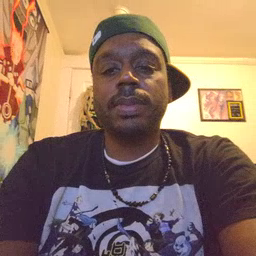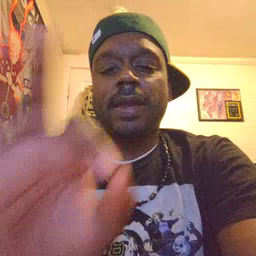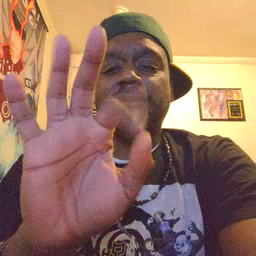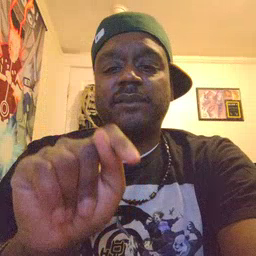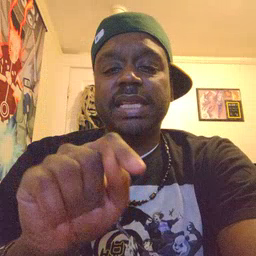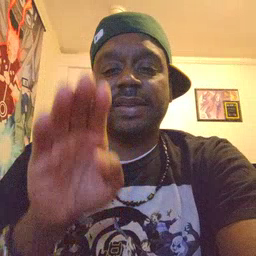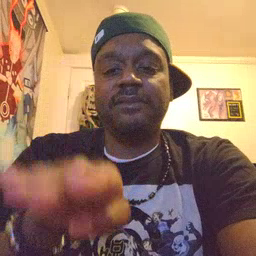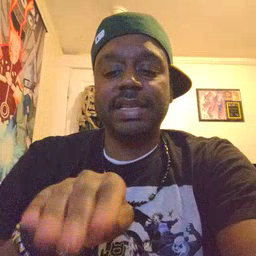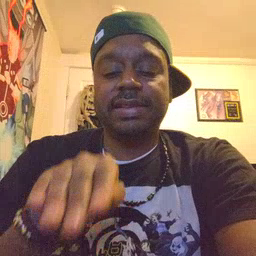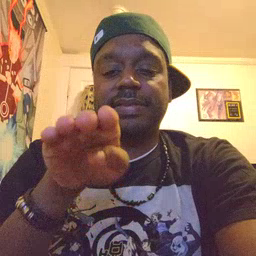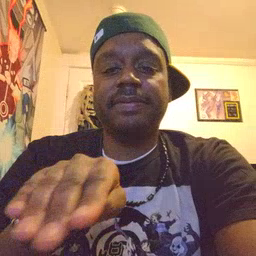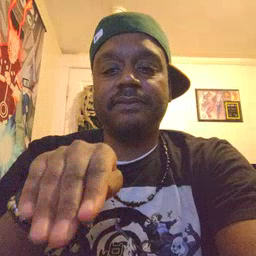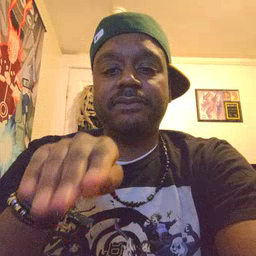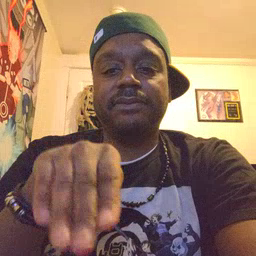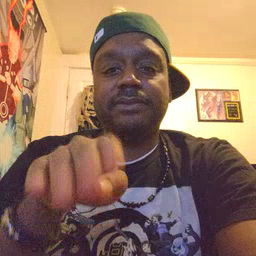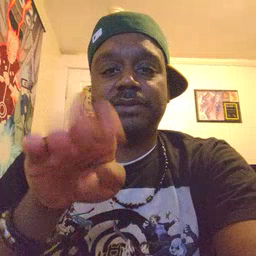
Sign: feet